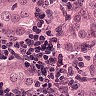
Metastatic tissue present: yes